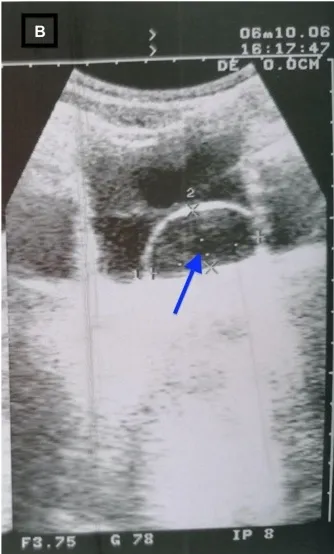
Urinary tract ultrasound showing left kidney hydronephrosis (blue arrow).
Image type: radiology (ultrasound)